Question: Hi guy's I'm having trouble with the above error with the following code, I have tried fixing it myself with the help from existing threads found on this site, please help.
'''
<?php
$product_name=$_POST['product_name'];
$unique_id=uniqid();
$product_price=$_POST['product_price'];
$product_colour=$_POST['product_colour'];
$product_description=$_POST['product_description'];
$product_care=$_POST['product_care'];
$size=$_POST['size'];
error_reporting(E_ALL);
ini_set('display_errors', '1');
if (!$product_name || !$unique_id || !$product_price || !$product_colour || !$product_description || !$product_care || !$size) {
echo "You have not entered all the required details.<br />"
."Please go back and try again.";
exit;
}
if (!get_magic_quotes_gpc()) {
$product_name = addslashes($product_name);
$unique_id = addslashes($unique_id);
$product_price = doubleval($product_price);
$product_colour = addslashes($product_colour);
$product_description = addslashes($product_description);
$product_care = addslashes($product_care);
$size = addslashes($size);
}
include "mysql.connect.php";
//Using Prepared Statements, they also protect against SQL injection-style attacks Addison Wesley (2008) PHP and Web Development 4th edn, p. 280
$query = "insert into products values(NULL, ?, ?, ?, ?, ?, ?, ?)";
if( ! $stmt = $db->prepare( $query ) ) {
echo 'Error: ' . $db->error;
return false; // throw exception, die(), exit, whatever...
} else {
// the rest of your code
}
$stmt->bind_param("sssd", NULL, $product_name, $unique_id, $product_price, $product_colour, $product_description, $Sproduct_care, $size);
$stmt->execute();
echo $stmt->affected_rows.'Item inserted into database.';
$stmt->close();
?>
'''
Here's the mySQL table:

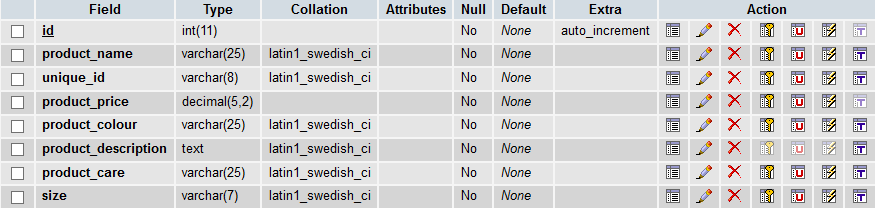
Answer: '''
$stmt->bind_param("sssd", NULL, $product_name,...);
'''
You can not pass 'NULL' just like that. All arguments must be variable names that can be referenced.
Other thing is mentioned by @Fred-ii- in the comments: number of types does not match number of passed arguments. As for 'NULL' value in first column, you are already using it in your query, so no need to pass it as parameter. Other thing that may not work as you expect is slashes in database. You are using prepared statement, so this fragment above:
'''
if (!get_magic_quotes_gpc()) {
$product_name = addslashes($product_name);
...
}
'''
will mess up your data.